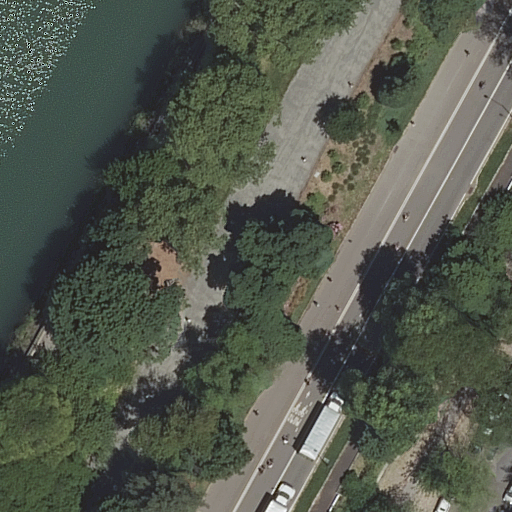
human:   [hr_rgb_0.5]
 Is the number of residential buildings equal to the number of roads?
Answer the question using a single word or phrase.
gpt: no

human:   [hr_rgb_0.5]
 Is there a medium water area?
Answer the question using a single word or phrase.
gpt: no

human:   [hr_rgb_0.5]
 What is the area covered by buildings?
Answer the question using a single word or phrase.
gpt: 0m2

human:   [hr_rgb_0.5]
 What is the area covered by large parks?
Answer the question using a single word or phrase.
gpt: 10631m2

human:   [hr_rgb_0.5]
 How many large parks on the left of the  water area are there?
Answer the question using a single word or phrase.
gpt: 0

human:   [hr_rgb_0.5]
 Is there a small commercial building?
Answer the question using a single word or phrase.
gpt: no

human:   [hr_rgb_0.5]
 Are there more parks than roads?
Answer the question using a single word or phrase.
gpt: no

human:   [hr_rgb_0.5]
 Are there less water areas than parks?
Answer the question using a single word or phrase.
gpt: no

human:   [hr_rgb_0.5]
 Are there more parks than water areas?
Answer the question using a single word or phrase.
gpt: no

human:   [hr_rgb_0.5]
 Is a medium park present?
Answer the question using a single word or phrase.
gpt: no

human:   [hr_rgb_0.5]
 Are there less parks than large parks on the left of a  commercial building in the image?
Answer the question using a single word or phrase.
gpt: no

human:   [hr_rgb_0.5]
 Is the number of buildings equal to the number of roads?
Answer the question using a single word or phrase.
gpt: no

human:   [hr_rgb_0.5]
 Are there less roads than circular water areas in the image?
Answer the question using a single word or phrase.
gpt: no

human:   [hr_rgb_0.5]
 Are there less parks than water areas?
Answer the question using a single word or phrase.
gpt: no

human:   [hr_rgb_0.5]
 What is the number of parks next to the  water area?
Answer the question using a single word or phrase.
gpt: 1

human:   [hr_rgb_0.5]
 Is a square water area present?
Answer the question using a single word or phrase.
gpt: no

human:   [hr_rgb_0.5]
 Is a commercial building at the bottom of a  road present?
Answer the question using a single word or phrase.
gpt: no

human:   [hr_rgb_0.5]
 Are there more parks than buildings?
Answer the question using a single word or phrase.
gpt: yes

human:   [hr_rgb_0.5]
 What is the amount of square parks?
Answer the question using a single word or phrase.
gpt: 0

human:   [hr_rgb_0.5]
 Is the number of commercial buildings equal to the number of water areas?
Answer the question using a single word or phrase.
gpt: no

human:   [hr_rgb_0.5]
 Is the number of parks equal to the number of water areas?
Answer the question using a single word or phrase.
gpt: yes

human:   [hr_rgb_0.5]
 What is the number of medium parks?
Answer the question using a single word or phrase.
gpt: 0

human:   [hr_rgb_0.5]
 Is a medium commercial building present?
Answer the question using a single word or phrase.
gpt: no

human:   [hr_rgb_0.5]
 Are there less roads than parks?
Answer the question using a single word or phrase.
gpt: no

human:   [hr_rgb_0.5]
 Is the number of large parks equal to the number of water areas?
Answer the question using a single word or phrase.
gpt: yes

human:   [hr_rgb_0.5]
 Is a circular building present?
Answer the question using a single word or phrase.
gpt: no

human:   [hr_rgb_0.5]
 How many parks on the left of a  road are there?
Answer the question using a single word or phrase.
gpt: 0

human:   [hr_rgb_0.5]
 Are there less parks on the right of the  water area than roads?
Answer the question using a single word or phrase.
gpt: yes

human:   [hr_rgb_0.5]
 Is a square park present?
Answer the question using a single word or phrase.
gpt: no

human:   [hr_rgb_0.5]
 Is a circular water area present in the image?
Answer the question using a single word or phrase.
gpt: no

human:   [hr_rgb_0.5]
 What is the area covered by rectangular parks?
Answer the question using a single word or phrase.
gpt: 10631m2

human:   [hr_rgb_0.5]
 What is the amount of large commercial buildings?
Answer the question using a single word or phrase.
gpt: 0

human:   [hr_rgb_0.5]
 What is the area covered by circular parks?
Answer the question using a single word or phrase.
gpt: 0m2

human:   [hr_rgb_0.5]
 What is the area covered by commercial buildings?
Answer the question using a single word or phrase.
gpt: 0m2

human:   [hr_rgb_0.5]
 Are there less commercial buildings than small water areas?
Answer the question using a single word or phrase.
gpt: no

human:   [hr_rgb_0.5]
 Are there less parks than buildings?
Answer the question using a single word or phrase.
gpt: no